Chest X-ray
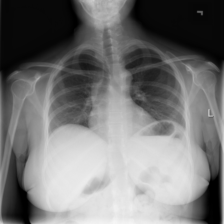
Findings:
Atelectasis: negative
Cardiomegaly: negative
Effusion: negative
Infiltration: negative
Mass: negative
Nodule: negative
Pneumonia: negative
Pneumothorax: negative
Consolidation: negative
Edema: negative
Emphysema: negative
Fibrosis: negative
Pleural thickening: negative
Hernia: negative